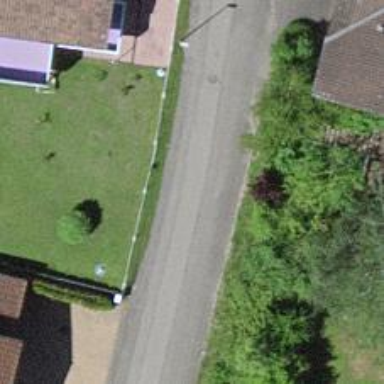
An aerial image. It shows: Residential road.